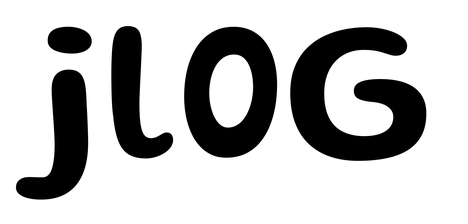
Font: Gluten_Medium